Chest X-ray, PA view. Patient: 58 years old, sex M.
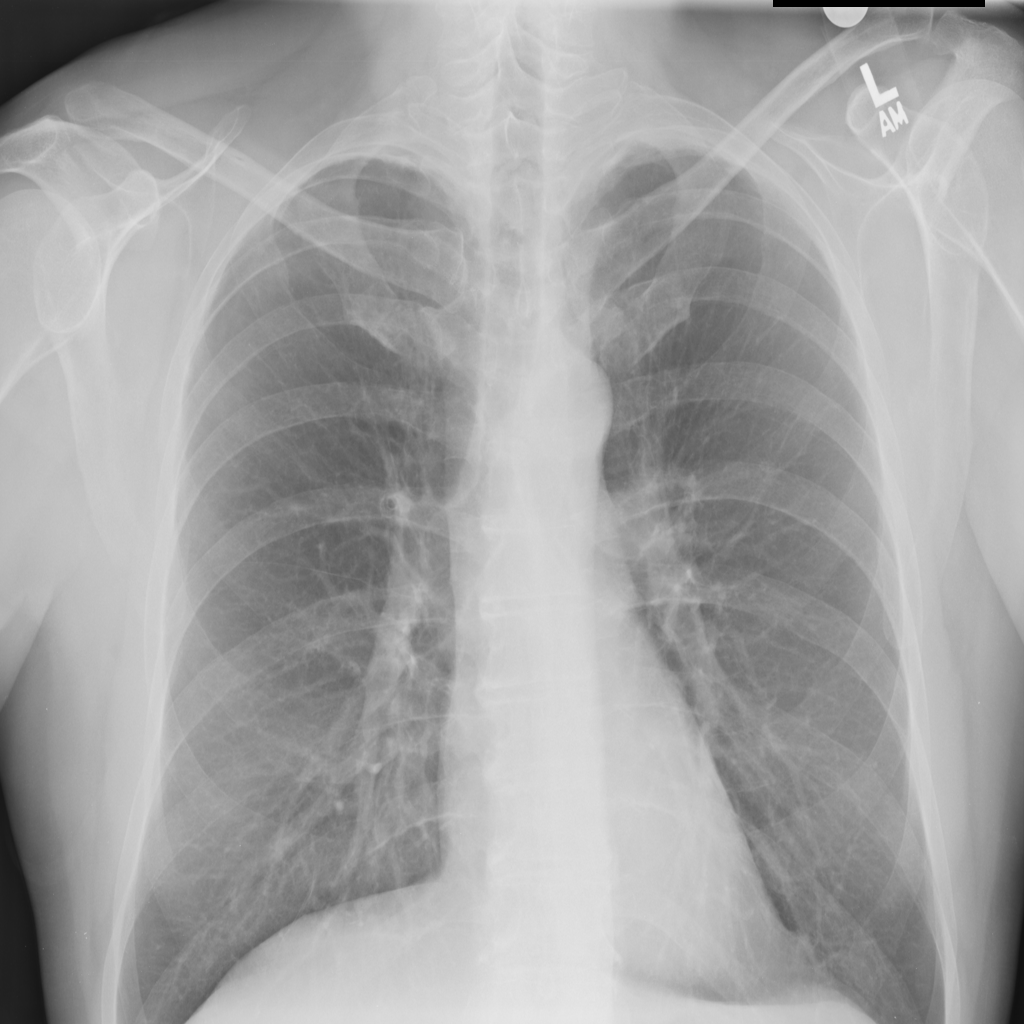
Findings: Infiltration